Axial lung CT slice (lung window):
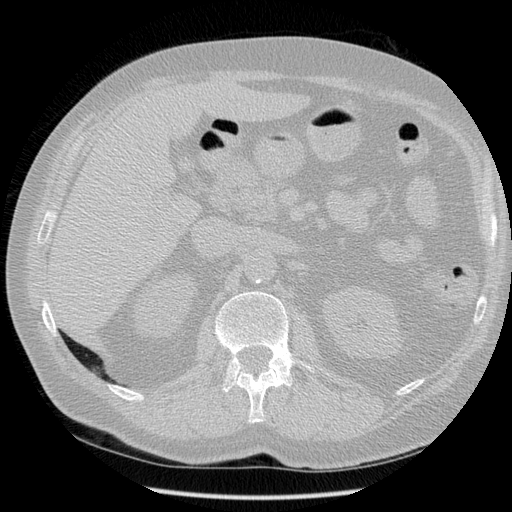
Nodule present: no